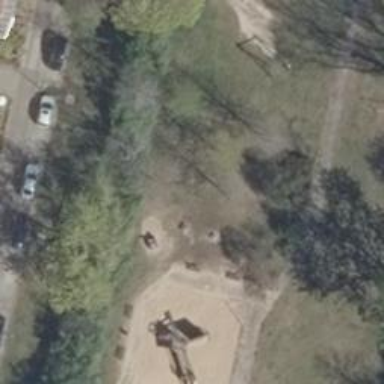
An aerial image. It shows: Springy playground.